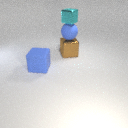
large brown metal cube to the right of large blue rubber cube